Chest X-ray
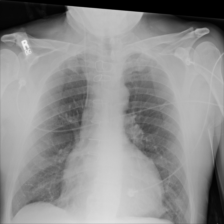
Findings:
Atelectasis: negative
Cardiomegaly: negative
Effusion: negative
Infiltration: negative
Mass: negative
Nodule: negative
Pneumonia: negative
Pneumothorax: negative
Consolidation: negative
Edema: negative
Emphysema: negative
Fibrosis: negative
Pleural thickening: negative
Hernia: negative